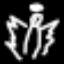
Label: angel